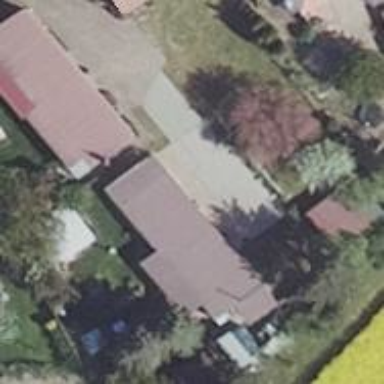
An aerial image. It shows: Shed.